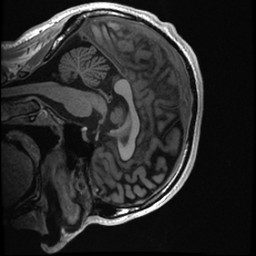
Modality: T1w
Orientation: sagittal
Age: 33
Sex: male